Field crop: maize
Growth stage: 1
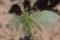
Species: datura